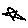
Label: star